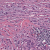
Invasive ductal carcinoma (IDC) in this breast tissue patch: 1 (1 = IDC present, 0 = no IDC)